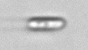
Label: Bacillariophyceae